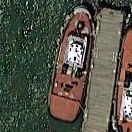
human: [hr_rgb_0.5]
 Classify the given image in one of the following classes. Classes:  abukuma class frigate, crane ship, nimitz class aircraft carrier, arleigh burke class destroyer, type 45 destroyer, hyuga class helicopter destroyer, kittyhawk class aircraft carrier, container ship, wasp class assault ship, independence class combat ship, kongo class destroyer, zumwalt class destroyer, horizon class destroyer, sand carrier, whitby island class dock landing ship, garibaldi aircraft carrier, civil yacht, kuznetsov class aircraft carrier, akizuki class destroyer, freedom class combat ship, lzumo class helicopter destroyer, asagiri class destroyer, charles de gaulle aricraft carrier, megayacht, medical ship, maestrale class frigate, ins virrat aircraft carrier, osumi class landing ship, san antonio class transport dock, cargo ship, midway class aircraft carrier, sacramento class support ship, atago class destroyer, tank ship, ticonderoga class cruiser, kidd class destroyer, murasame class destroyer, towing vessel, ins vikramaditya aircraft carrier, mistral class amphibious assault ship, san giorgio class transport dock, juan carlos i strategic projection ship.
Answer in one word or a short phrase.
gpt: Towing vessel